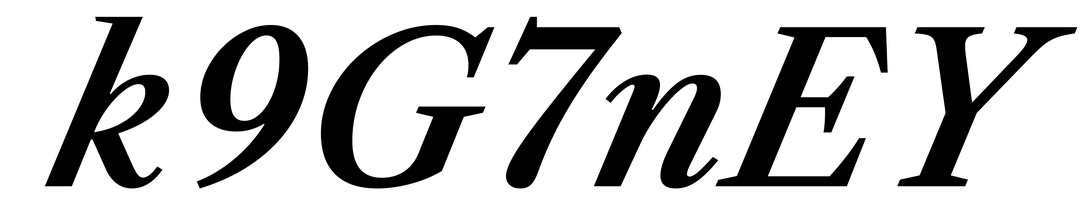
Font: LibreCaslonText-Italic_SemiBold_Italic